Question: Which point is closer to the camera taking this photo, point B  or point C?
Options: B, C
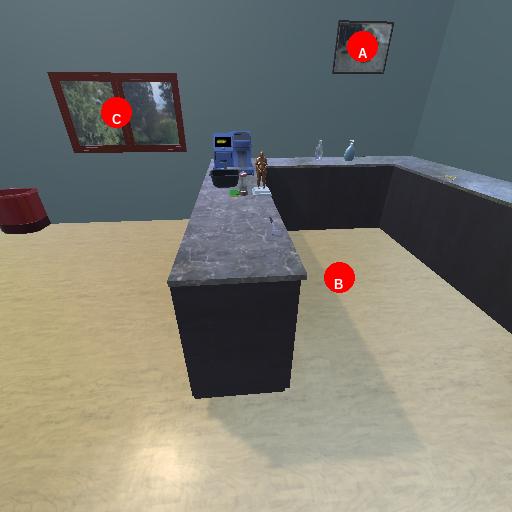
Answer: B